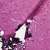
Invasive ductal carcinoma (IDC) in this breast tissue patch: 0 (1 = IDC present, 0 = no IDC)